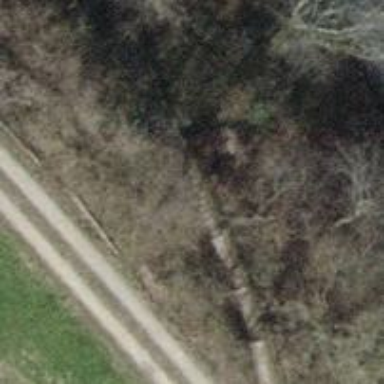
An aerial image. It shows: Road with steps.